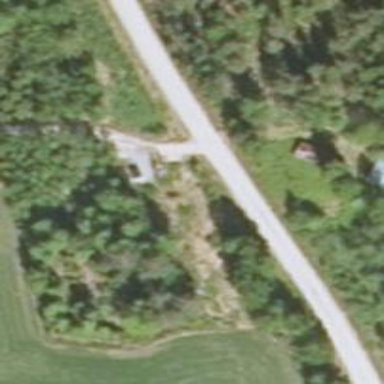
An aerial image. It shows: Simple road.